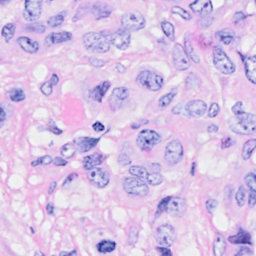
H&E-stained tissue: Breast